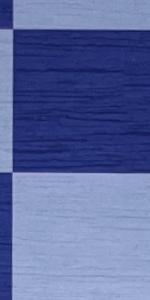
Label: Empty